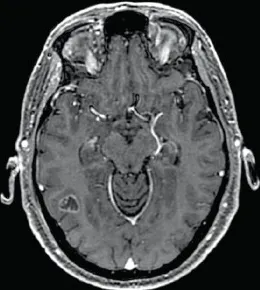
(A): Brain MRI demonstrating right occipitotemporal lesion measuring 1.8 cm x 1.4 cm.
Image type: radiology (mri)